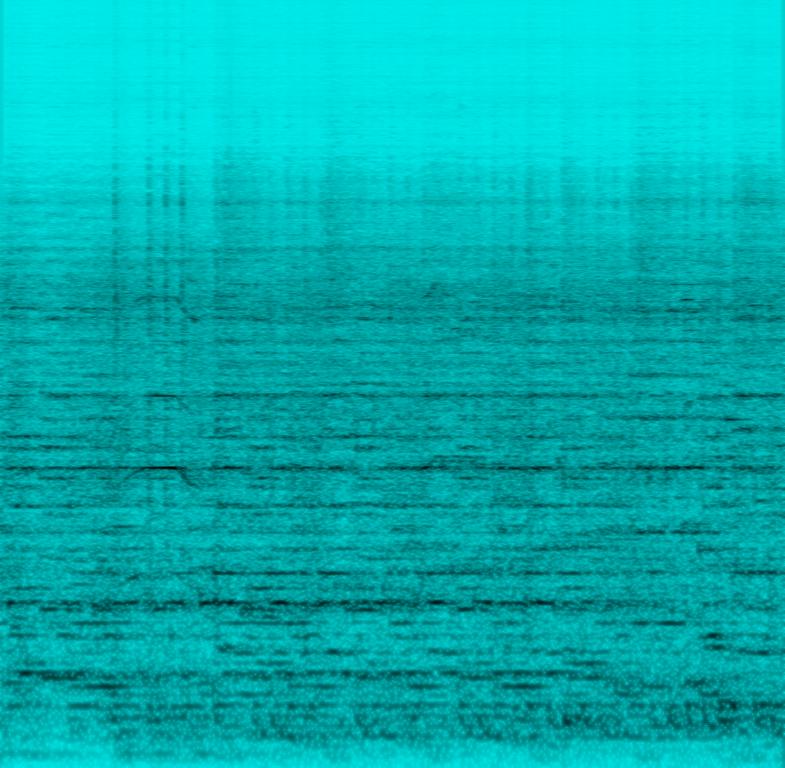
This music is instrumental. The tempo is fast with a loud, lively keyboard , hard hitting drums and electric guitar melody. The audio is muffled so it is hard to hear the other instruments. This performance is live with ambient sounds of audience cheering, clapping and singing along. This music is a Christmas Carol instrumental.